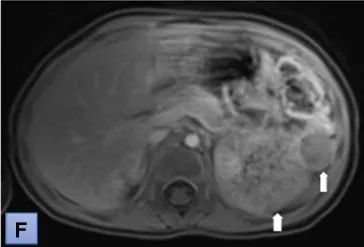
Wash-out in nephrographic phase. (white arrows).
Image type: radiology (mri)